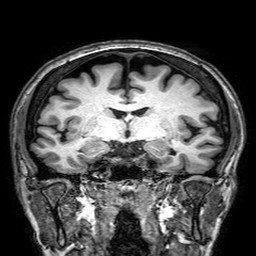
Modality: T1w
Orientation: sagittal
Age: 64
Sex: female
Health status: healthy
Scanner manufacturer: philips
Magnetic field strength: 3 T